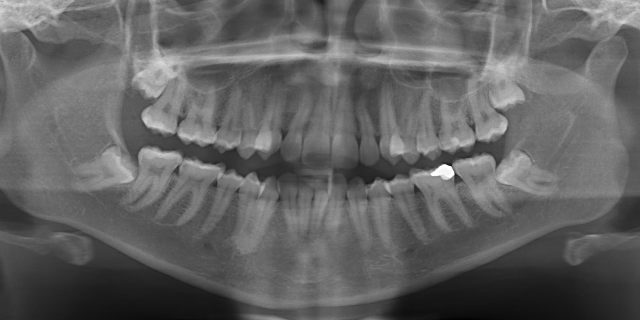
adult